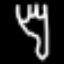
Label: fork